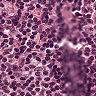
Metastatic tissue present: no